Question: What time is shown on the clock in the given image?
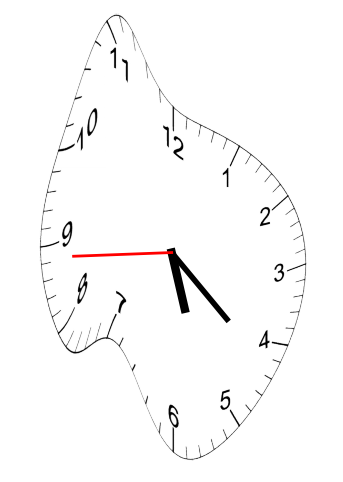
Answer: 05:21:44